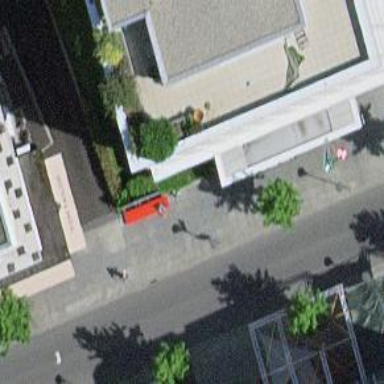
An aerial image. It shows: Red bench.